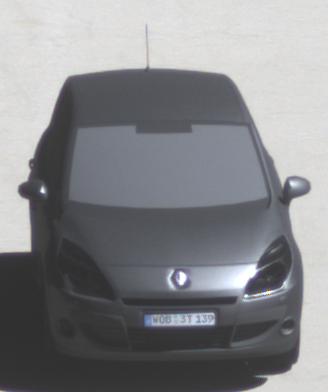
Make: Renault
Model: Scénic 1.6 16V 110
Detailed model: Scénic (III)
Model produced from: 2009/06
Model produced until: 2010/08
Doors: 5
Color: gray
Road condition: dry road
Daytime: midday
Contrast: high contrast